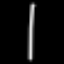
Label: line